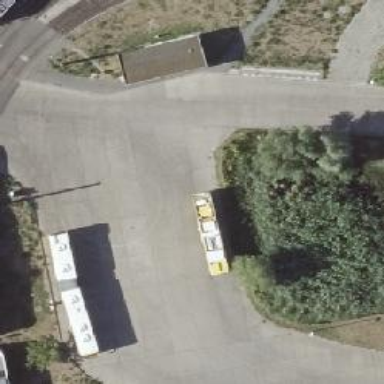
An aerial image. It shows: Public transport stop position.